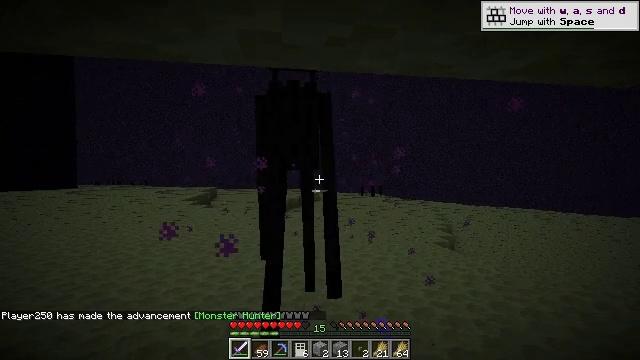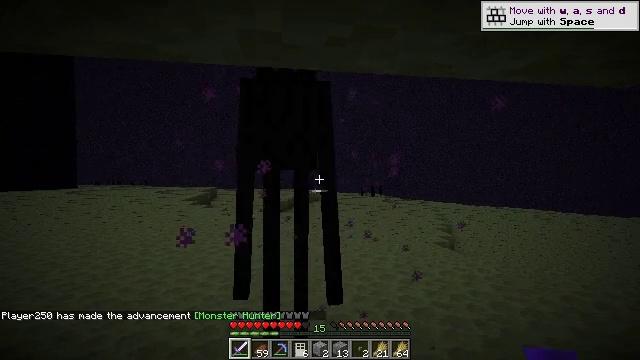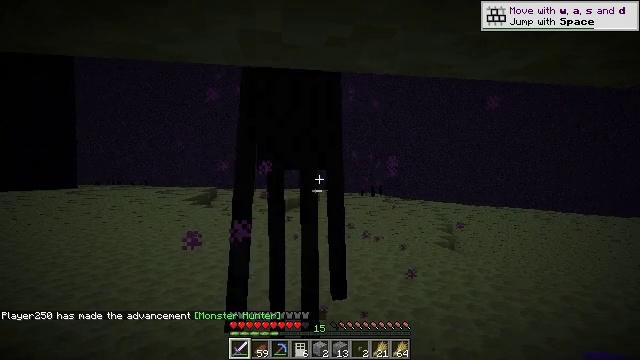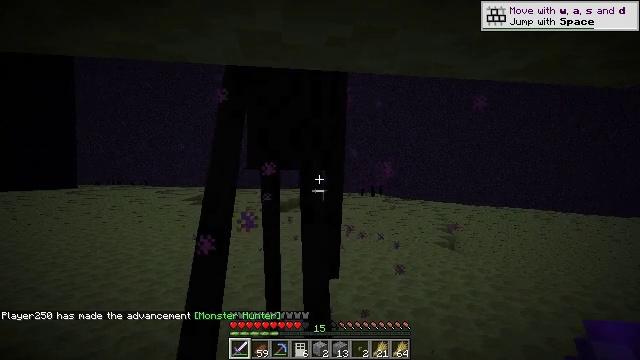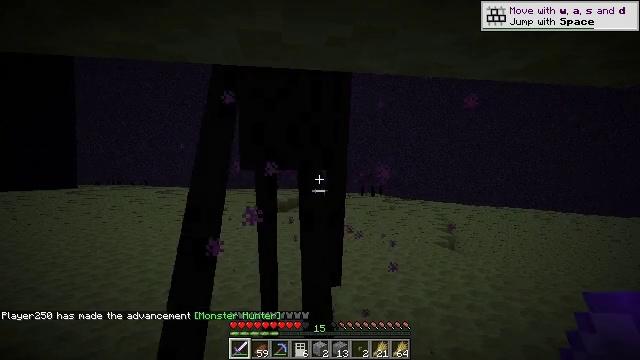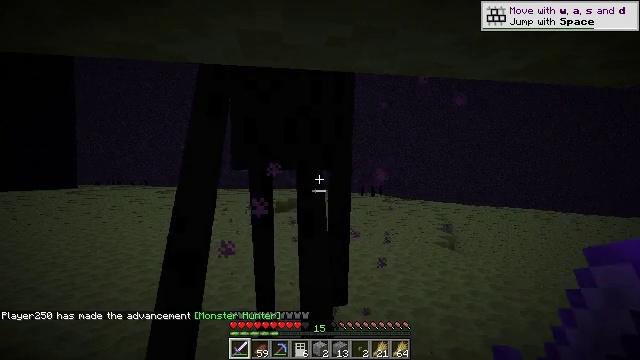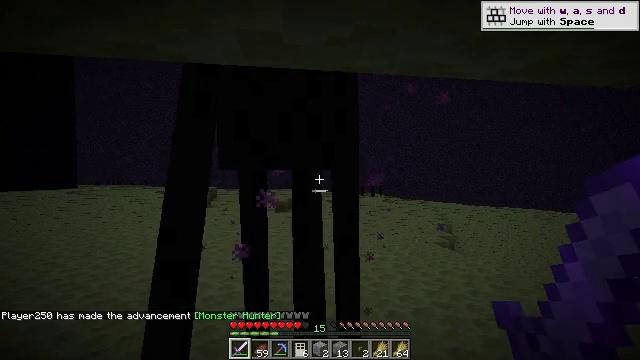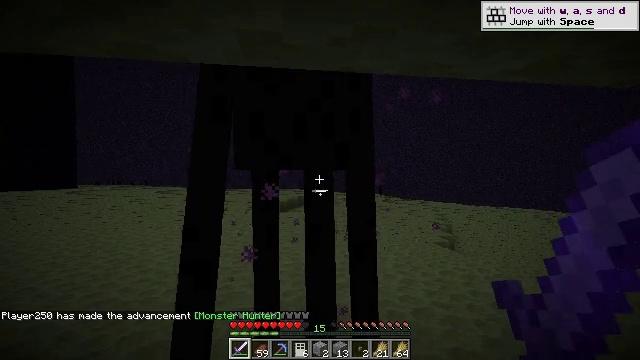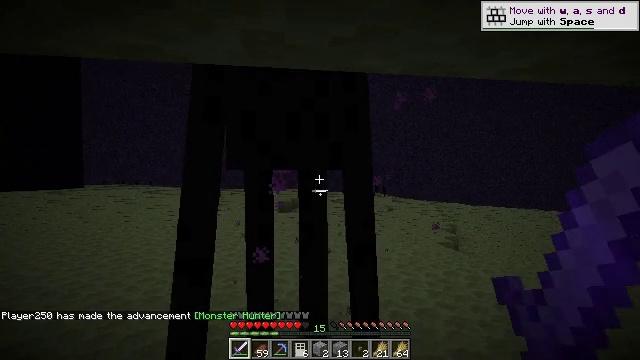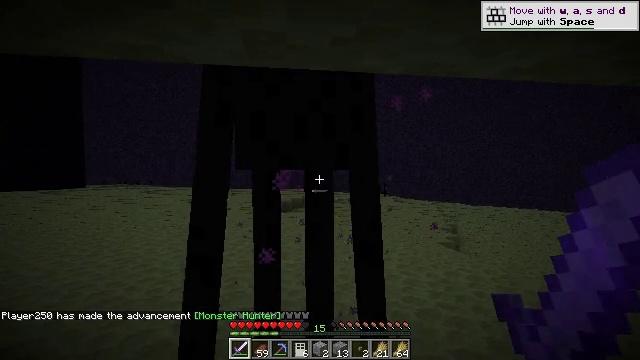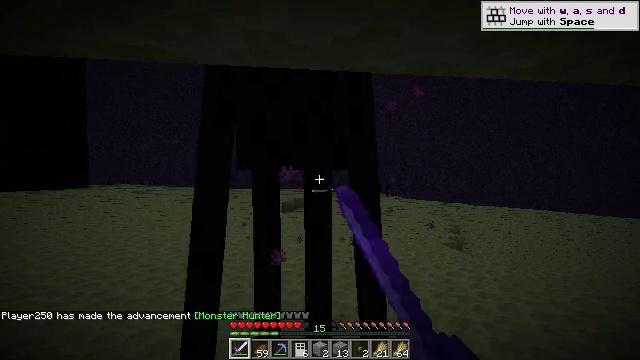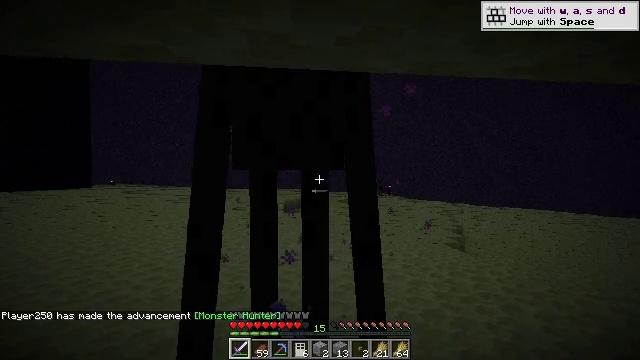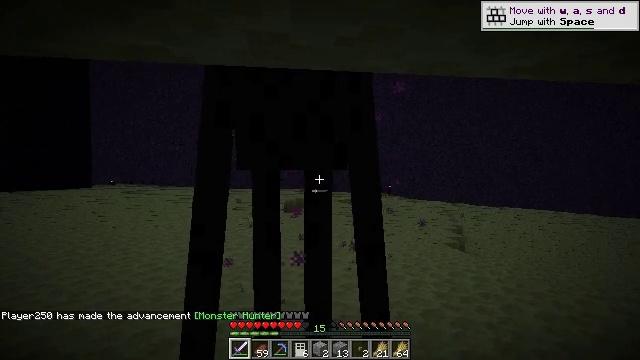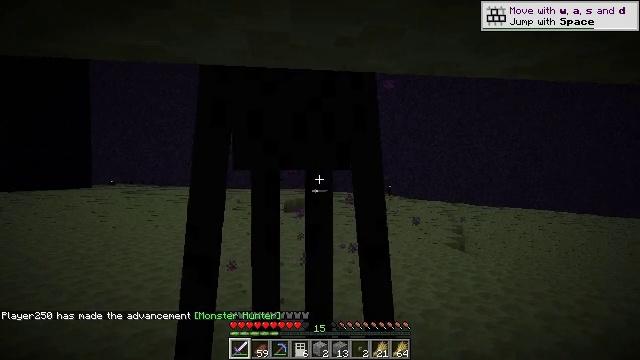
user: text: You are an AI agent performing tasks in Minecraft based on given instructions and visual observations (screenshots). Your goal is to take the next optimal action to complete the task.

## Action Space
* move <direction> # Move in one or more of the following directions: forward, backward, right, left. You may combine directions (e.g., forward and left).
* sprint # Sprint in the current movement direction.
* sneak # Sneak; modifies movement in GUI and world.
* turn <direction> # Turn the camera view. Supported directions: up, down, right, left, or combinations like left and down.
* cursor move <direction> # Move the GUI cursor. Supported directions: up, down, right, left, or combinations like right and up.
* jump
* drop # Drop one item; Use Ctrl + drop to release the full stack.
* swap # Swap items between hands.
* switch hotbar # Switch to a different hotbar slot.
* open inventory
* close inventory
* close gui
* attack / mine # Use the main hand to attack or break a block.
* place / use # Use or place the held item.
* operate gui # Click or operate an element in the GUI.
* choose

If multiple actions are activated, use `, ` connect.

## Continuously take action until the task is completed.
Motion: motion action
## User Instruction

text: Hunt the enderman.
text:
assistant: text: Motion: no_op
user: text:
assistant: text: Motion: no_op
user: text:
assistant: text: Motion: no_op
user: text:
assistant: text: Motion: no_op
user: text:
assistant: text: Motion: no_op
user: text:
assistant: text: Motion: no_op
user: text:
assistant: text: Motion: no_op
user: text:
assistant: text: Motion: no_op
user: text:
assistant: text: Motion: attack / mine
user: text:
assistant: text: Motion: attack / mine
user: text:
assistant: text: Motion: attack / mine
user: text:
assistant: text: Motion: no_op
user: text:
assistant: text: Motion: no_op
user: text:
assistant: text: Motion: no_op